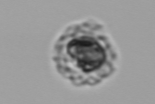
Label: Emiliania_huxleyi